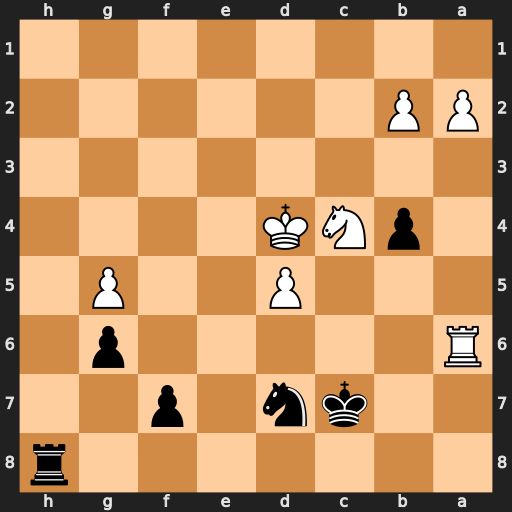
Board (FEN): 7r/2kn1p2/R5p1/3P2P1/1pNK4/8/PP6/8
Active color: b
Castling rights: -
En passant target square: -
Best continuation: Rh4+ Ke3 Rxc4